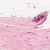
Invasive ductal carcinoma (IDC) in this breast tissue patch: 0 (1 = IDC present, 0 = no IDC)